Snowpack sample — Loveland Pass, Silver Plume, Colorado, USA (1/12/25, 11:40 AM MST)
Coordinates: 39.66, -105.88
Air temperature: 7 °F
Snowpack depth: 140 cm
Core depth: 10 cm
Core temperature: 41 °F
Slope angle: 11°, slope face: 30°
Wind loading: high
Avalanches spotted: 2
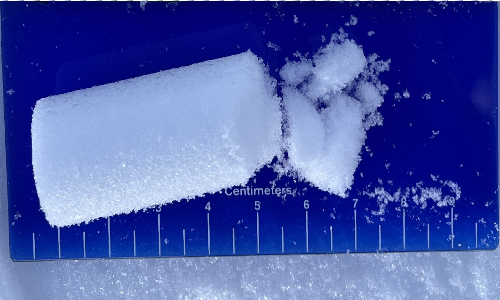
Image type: core
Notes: Pilot using slightly modified coring method that took too large segment for snow profile picturing, advised not to use in higher level models. Two avalanche on south face nearby, partially cloudy with light snow in the last 24 hours. Lots of wind loading on eastern features.